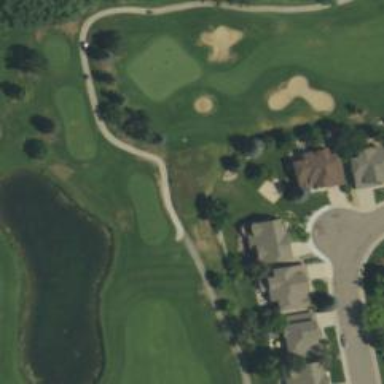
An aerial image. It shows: Service road designated as golf cart path.